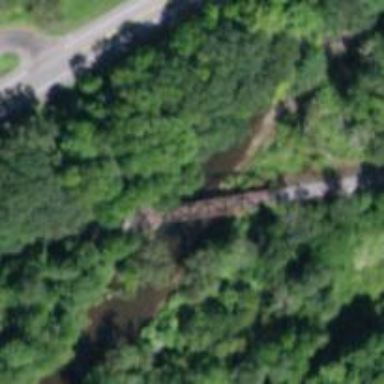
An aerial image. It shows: Preserved railway bridge.